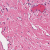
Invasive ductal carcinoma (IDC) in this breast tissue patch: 0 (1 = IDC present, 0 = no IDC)